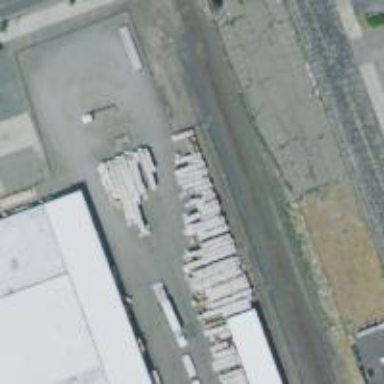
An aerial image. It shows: Railway siding for service.